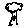
Label: tree